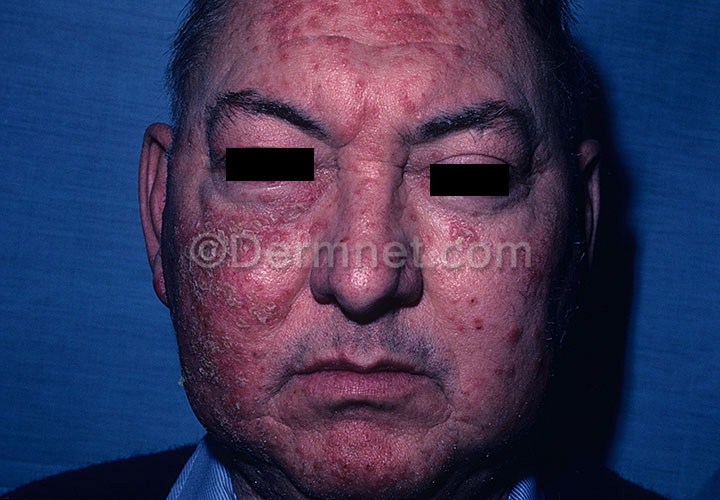
Disease: Bullous Disease Photos